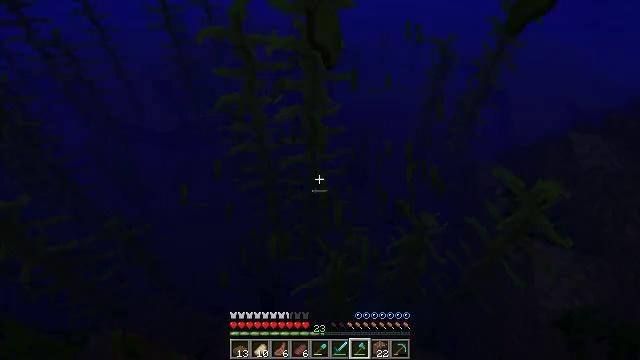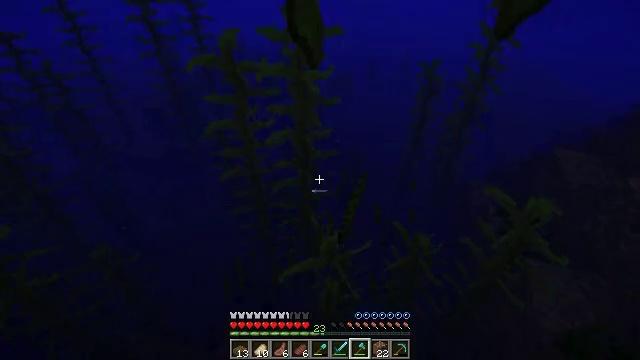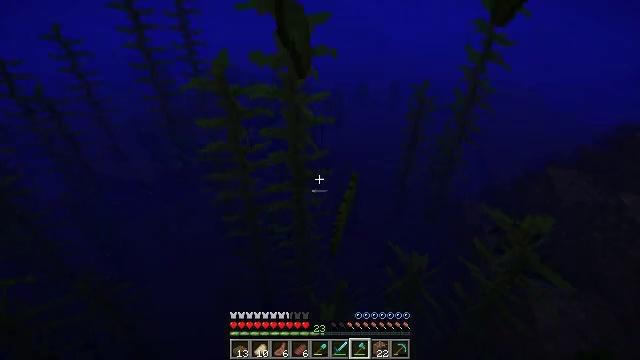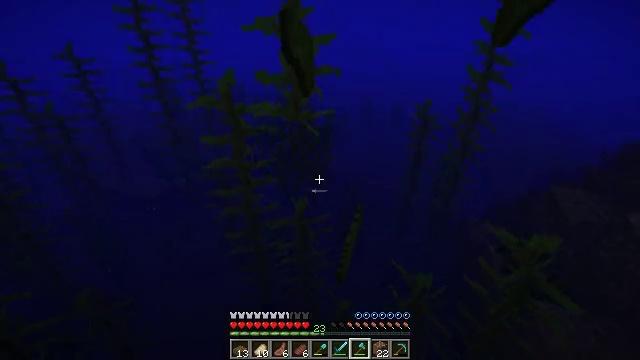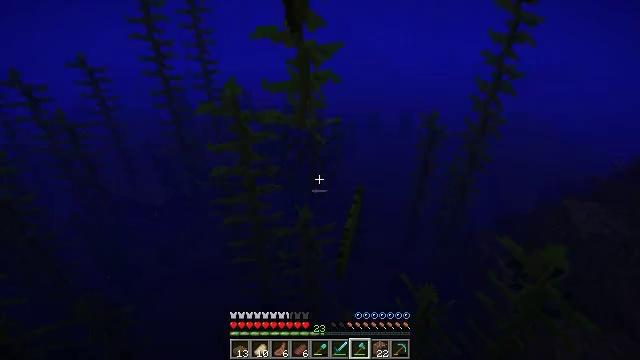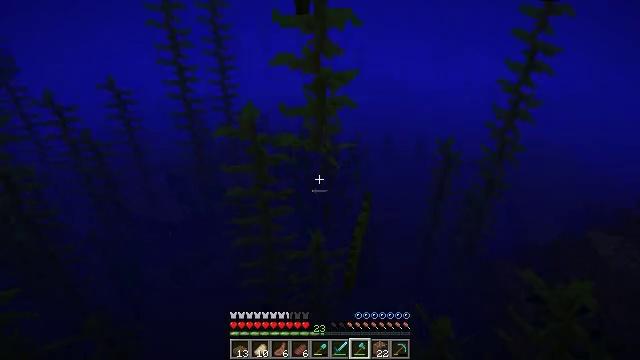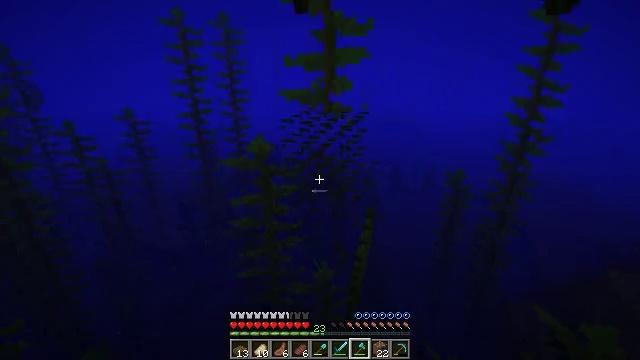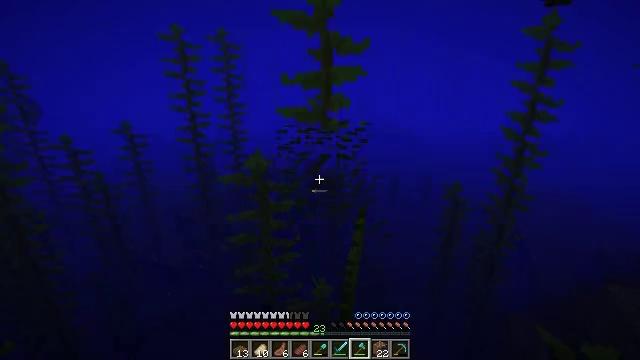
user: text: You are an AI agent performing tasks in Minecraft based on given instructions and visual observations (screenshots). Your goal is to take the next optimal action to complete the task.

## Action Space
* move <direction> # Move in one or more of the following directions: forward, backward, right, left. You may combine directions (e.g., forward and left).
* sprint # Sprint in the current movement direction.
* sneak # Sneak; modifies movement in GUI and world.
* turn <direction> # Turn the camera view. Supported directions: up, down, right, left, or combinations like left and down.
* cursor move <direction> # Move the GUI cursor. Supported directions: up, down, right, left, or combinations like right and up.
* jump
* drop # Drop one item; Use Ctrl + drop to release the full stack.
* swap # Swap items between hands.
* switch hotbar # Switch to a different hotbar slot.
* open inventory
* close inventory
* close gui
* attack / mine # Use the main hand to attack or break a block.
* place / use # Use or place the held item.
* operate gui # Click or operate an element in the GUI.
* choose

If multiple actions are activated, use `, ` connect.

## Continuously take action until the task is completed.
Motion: motion action
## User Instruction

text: Mine the kelp plant underwater.
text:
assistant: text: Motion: turn right and up, attack / mine
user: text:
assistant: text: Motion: turn right and up
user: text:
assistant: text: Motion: turn up, attack / mine
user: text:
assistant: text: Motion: turn left and up, attack / mine
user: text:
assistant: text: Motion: turn left and up, attack / mine, jump
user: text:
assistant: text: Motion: move forward, turn left and up, attack / mine, jump
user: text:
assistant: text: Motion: move forward, turn up, jump
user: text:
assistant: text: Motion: jump